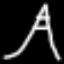
Label: The Eiffel Tower